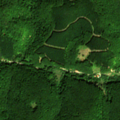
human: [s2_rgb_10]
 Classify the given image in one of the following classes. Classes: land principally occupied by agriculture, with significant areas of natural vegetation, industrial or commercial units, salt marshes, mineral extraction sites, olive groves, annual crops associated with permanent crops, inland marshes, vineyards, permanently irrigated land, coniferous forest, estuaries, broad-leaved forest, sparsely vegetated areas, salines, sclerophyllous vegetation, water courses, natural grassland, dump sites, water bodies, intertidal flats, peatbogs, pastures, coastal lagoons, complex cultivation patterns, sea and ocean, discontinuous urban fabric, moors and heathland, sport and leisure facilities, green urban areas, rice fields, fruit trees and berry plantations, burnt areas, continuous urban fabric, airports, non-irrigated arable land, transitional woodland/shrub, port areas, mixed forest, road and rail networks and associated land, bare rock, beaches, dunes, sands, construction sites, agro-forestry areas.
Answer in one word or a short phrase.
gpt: broad-leaved forest, coniferous forest